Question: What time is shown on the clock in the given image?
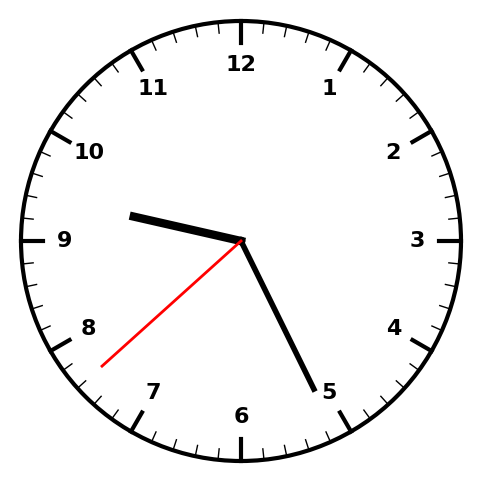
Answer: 09:25:38